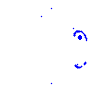
Particle: pion